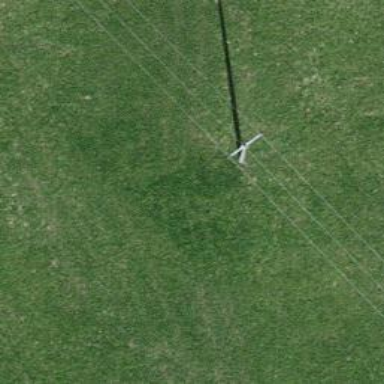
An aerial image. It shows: Power line in the image.